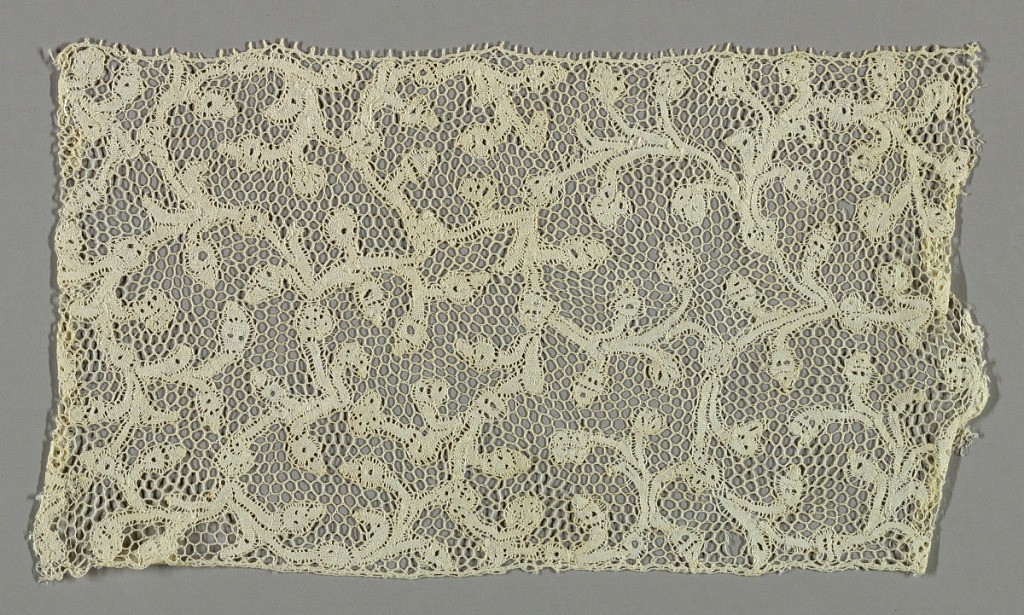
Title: Fragment
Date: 18th century
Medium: linen Technique: bobbin lace, discontinuous tape
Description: ''Punto de Milano''. Straight edge. Scroll pattern.